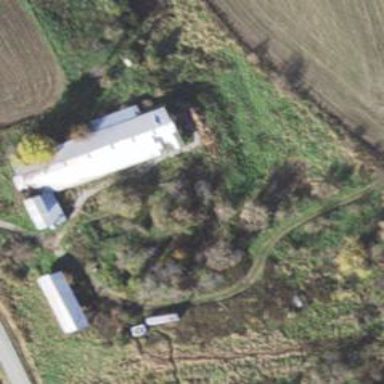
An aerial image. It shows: Cowshed building.